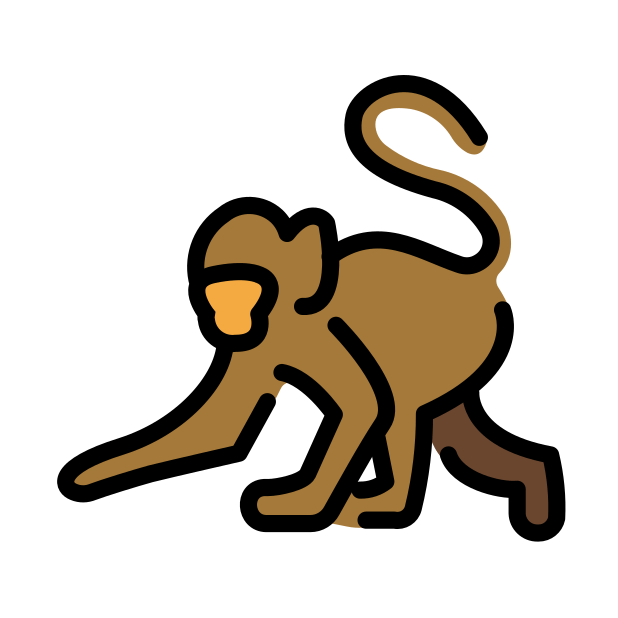
Emoji: 🐒
Name: monkey
Unicode: 0x1f412